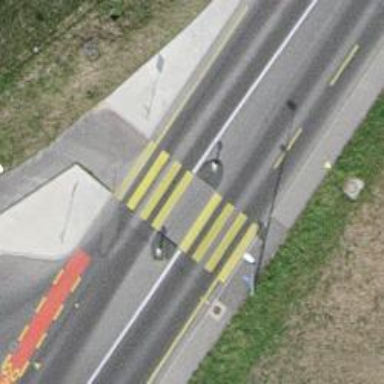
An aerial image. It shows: Footway crossing with marked asphalt surface.